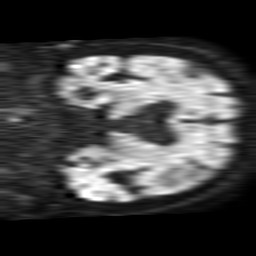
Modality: TRACE
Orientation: coronal
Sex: male
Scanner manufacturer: philips
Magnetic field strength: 1.5 T
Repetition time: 3.406 s
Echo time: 0.06922 s